Question: Here's my current fiddle:
<URL>
I want to design the table in such a way that it looks like this:

How do a nest an inner table like the one mocked-up here? I'm not sure that's even the right approach, so please suggest. ''
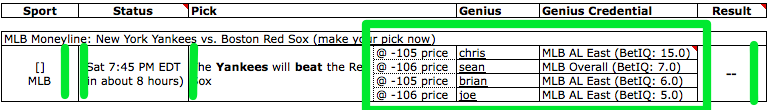
Answer: colspan and rowspan. A nested table will not align the columns unless you have absolutely rigid widths or very difficult JavaScript.
Caution, it can be hard to control the width of these columns. Any 'width' for a td/th that has a colspan will be ignored. Put the width on the first td in the column that has colspan=1.
'''
<thead>
<tr>
<th>Sport</th>
<th>Status</th>
<th colspan="2">Pick</th>
<th>Genus></th>
<th>Genius Credential</th>
<th>Result</th>
</tr>
</thead>
<tbody>
<tr>
<td colspan="7">MLB Moneyline:...</td>
</tr>
<tr>
<td rowspan="4">[] MLB</td>
<td rowspan="4">Sat 7:45 PM...</td>
<td rowspan="4">The <b>Yankees</b> will...</td>
<!--first row of nested table. It can be tricky-->
<td>@-105 price</td>
<td>chris</td>
<td>MLB AL East...</td>
<!--/end nested table-->
<td rowspan="4">--</td>
</tr>
<tr> <!-- rest of nested table -->
<td>@ -106 price</td>
<td>sean</td>
<td>...</td>
</tr>
<tr>
<td>@ -105 price</td>
...
</tr>
...
<!-- repeat more rows -->
</tbody>
'''